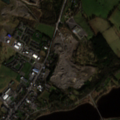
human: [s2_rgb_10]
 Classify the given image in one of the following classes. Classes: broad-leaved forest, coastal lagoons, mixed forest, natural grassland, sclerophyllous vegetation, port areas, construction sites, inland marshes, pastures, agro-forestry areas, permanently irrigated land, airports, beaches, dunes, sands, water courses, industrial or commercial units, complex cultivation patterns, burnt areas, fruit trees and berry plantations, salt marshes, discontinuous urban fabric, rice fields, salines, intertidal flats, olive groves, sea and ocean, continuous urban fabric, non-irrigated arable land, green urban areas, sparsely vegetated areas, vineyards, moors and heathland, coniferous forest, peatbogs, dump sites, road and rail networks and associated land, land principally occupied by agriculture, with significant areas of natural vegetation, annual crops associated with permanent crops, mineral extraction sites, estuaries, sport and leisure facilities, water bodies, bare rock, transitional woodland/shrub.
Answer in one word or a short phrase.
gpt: discontinuous urban fabric, mineral extraction sites, pastures, water bodies